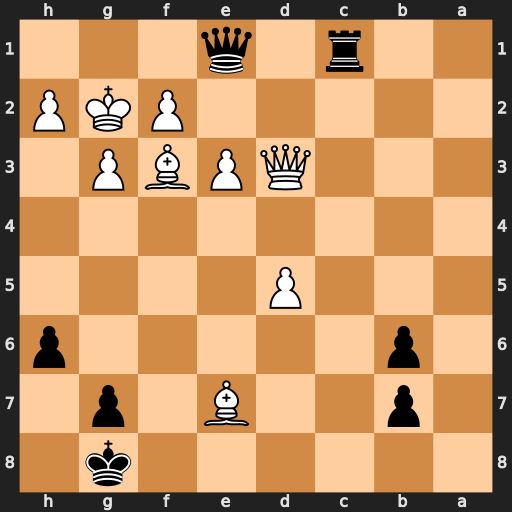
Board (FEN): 6k1/1p2B1p1/1p5p/3P4/8/3QPBP1/5PKP/2r1q3
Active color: b
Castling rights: -
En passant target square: -
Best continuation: Qh1+ Kh3 Qxf3